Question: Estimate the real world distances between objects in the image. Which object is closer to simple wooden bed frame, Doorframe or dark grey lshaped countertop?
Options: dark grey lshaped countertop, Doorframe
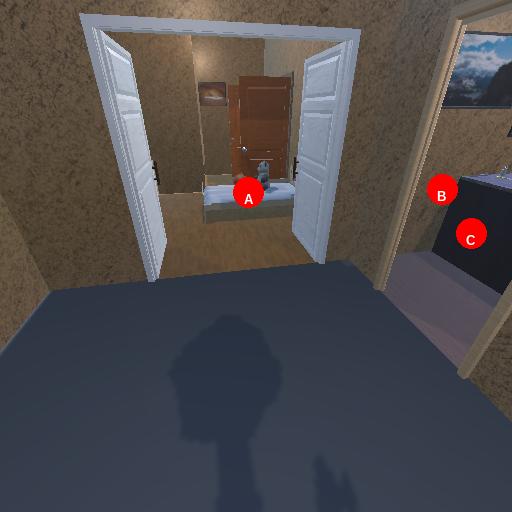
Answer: dark grey lshaped countertop